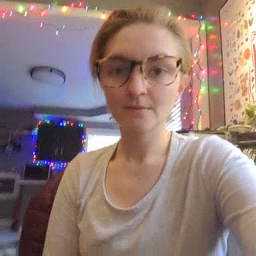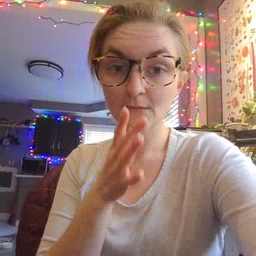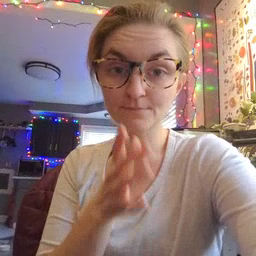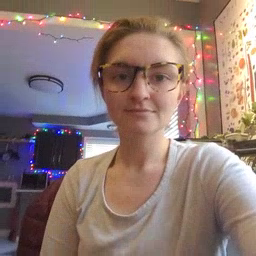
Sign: mom